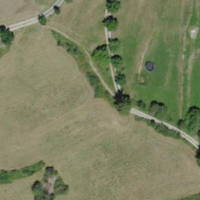
EUNIS habitat code: 24
Species observed at this site:
Falco tinnunculus